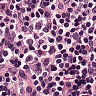
Metastatic tissue present: no